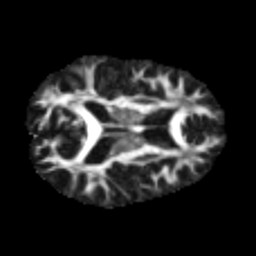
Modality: FA
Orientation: axial
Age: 35
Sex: male
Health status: healthy
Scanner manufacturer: philips
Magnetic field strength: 3 T
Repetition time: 10.02 s
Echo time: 0.07044 s